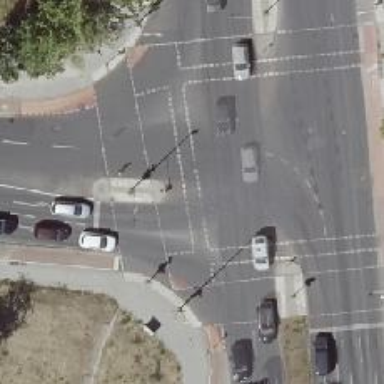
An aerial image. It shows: Road crossing with traffic signals and island.